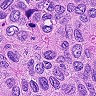
Metastatic tissue present: yes